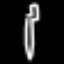
Label: fork